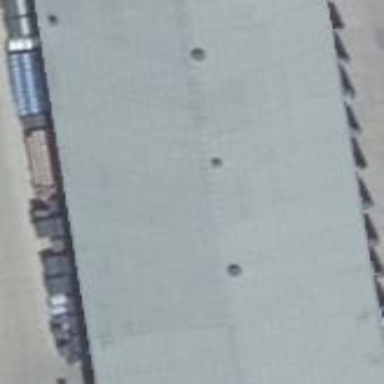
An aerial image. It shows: Building with grey gabled roof.